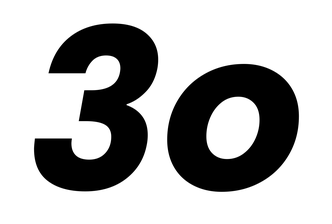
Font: Poppins-BoldItalic